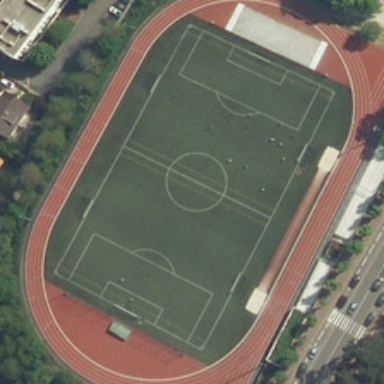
The ground track field next to a road .